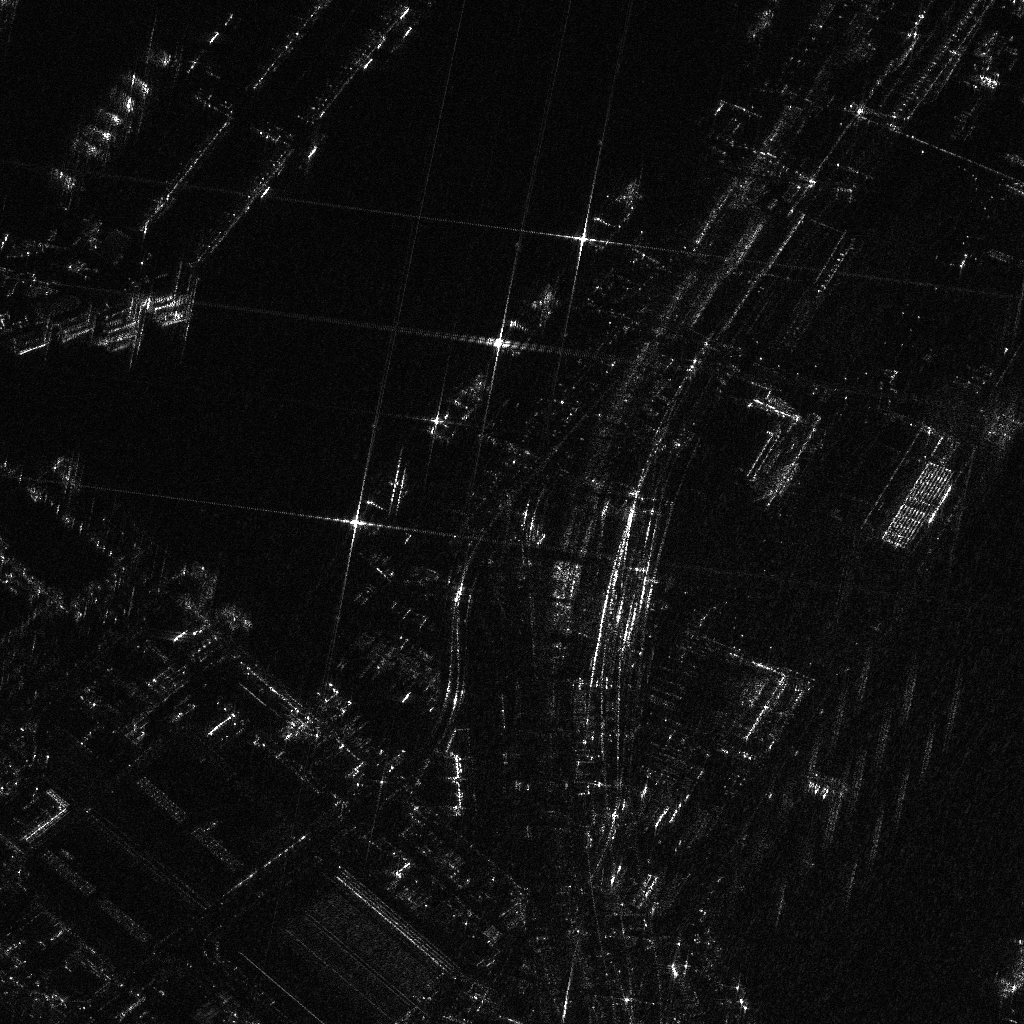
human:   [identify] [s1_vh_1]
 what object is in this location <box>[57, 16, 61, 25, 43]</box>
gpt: <ref>1 medium dredger at the top</ref>

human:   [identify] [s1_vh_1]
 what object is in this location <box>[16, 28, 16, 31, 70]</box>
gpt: <ref>1 small container at the top left</ref>